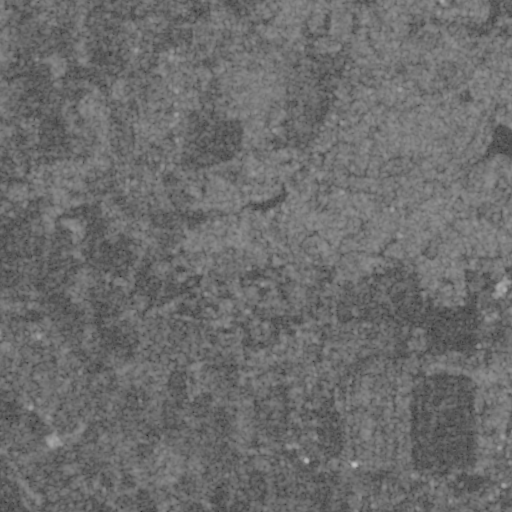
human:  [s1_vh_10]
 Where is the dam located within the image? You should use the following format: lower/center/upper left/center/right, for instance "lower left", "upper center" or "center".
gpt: The dam is located in the upper right of the image.
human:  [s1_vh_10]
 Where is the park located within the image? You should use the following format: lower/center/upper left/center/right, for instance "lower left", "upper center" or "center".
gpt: The park is located in the upper right of the image.
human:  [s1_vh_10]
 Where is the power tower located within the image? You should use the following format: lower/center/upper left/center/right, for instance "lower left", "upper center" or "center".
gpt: The power tower is located in the lower left of the image.
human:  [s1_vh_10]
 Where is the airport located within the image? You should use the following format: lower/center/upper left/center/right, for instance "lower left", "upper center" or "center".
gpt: There is no airport in the image.

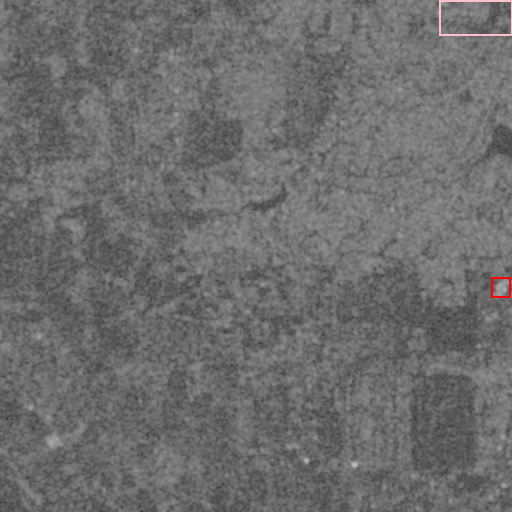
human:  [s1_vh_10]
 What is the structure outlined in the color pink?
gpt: The structure outlined in pink is a park.
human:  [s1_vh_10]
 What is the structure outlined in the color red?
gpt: The structure outlined in red is a building.
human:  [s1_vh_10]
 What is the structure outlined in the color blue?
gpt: There is no blue outline.